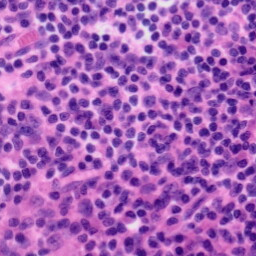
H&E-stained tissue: Tonsil